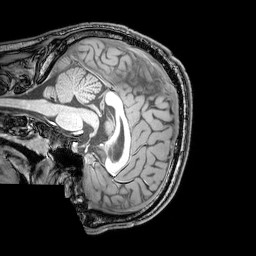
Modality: T1w
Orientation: sagittal
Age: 25
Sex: male
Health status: healthy
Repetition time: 0.081 s
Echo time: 0.037 s